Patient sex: F
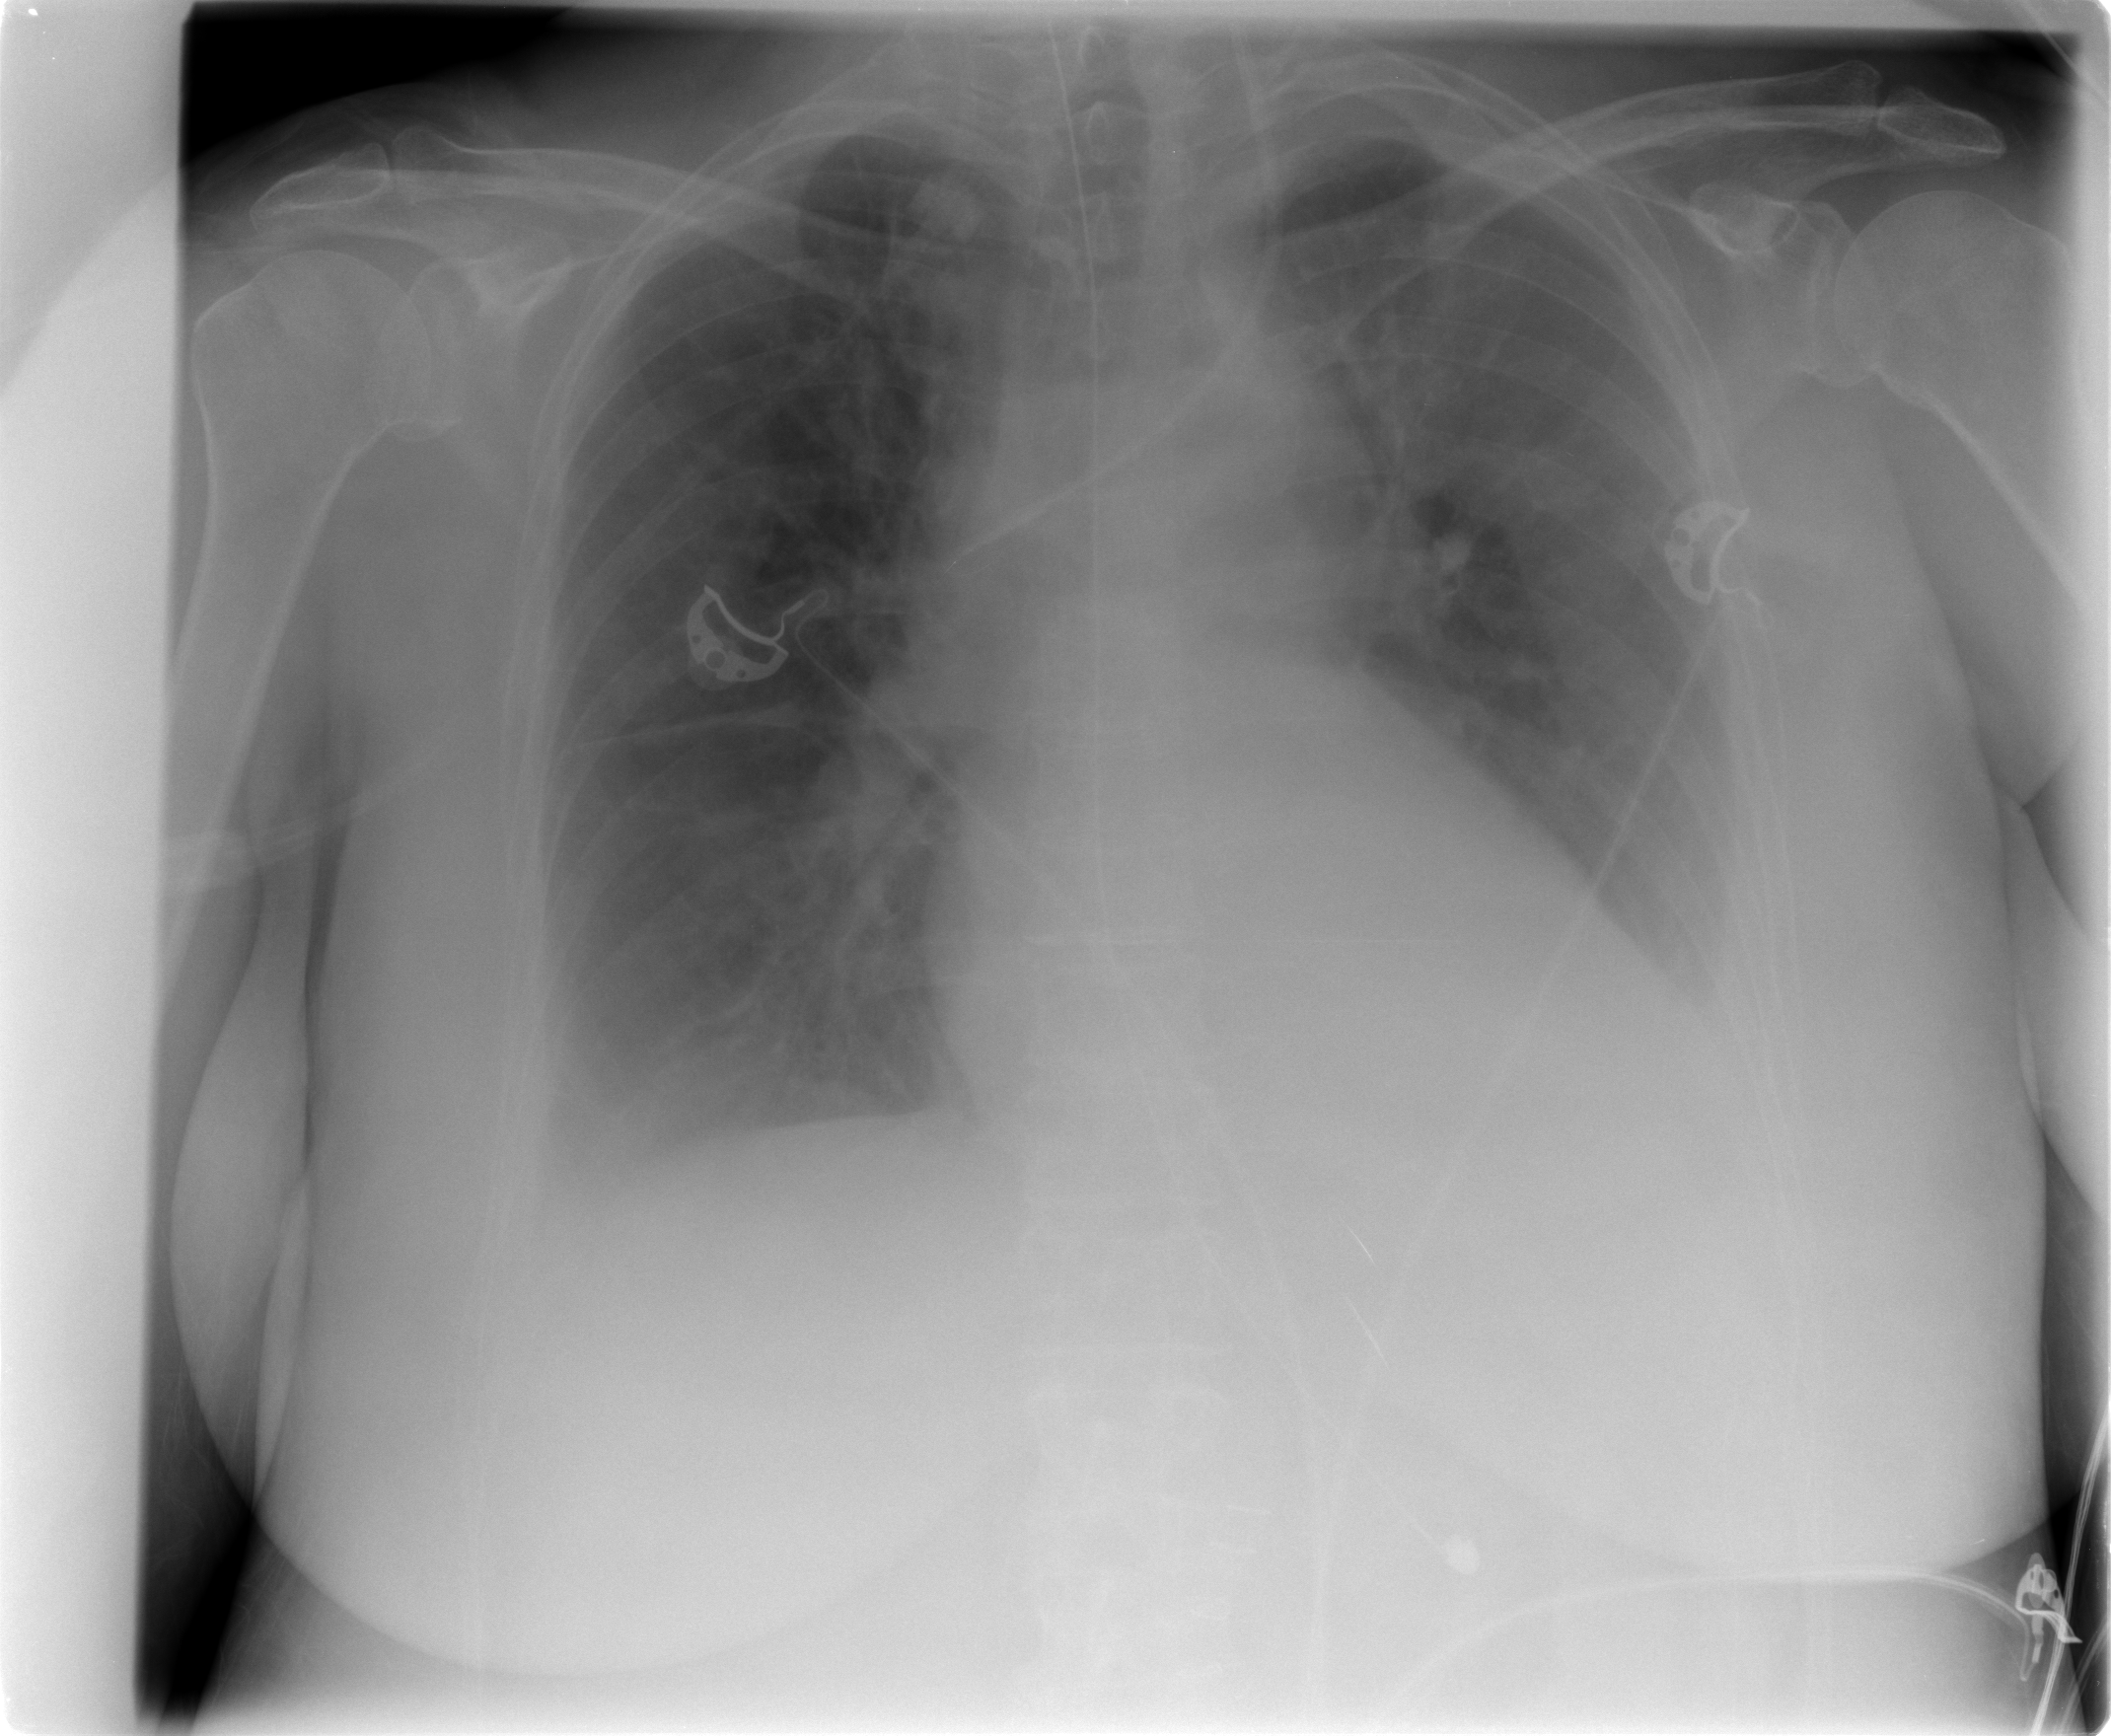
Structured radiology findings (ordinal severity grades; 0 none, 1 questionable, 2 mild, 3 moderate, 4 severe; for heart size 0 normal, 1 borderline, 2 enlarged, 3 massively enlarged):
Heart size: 1
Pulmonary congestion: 2
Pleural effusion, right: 2
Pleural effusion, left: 2
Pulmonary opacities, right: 1
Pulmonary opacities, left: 1
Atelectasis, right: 2
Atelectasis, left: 2